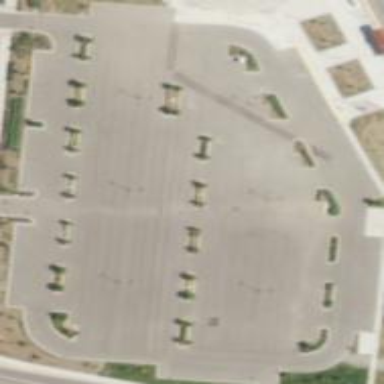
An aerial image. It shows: Parking area with park and ride facility.